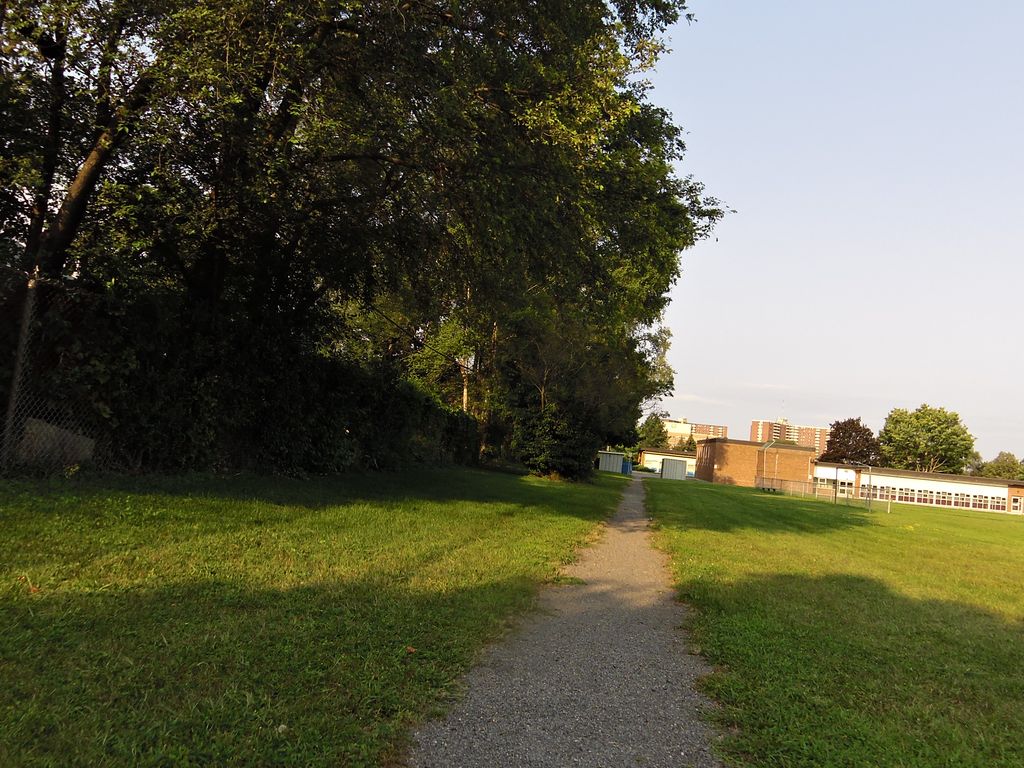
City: ottawa-gatineau